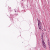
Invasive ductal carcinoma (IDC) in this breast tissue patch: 0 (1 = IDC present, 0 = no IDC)